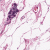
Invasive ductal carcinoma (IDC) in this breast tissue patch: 0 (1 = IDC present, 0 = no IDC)